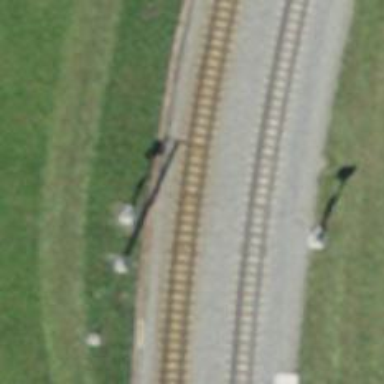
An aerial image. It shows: Railway signal.